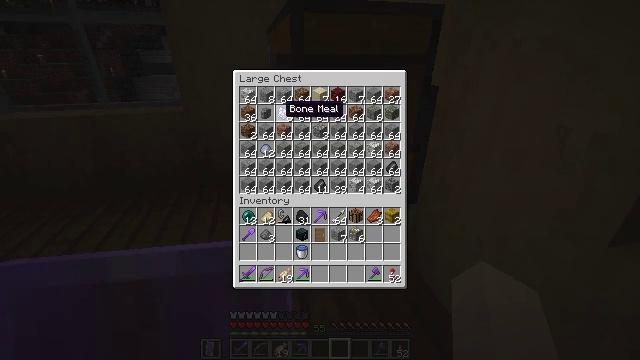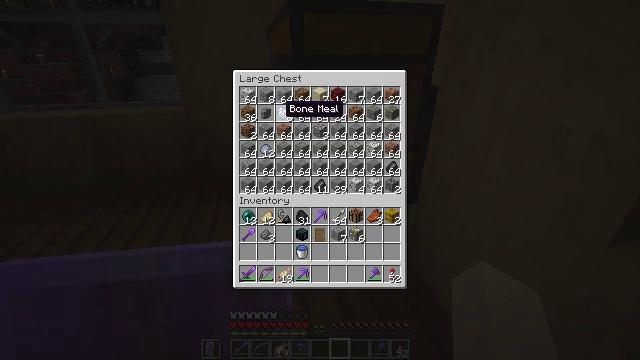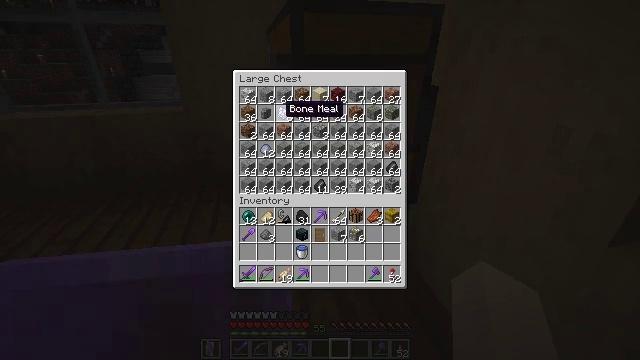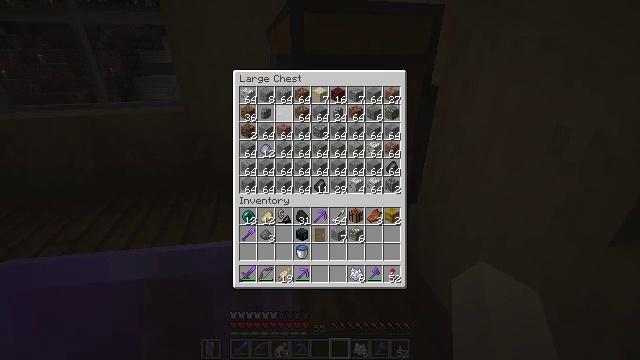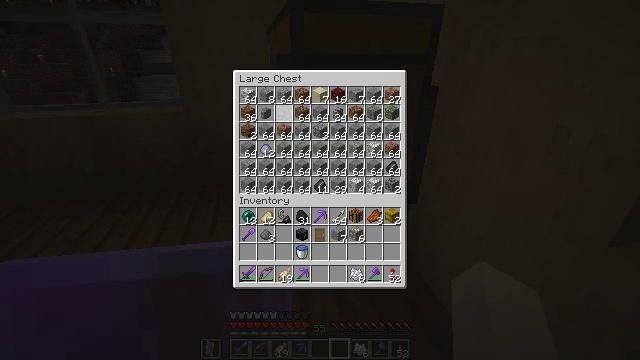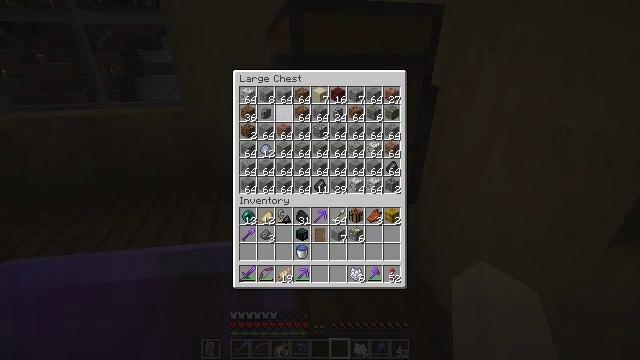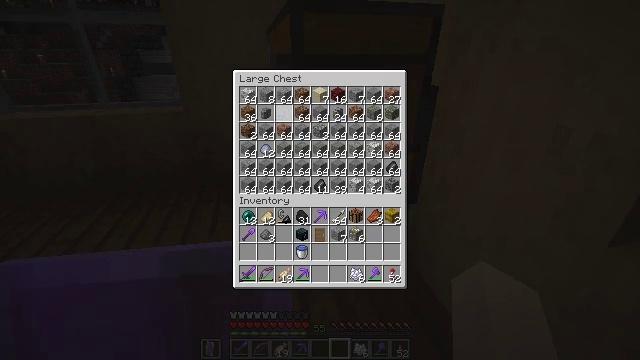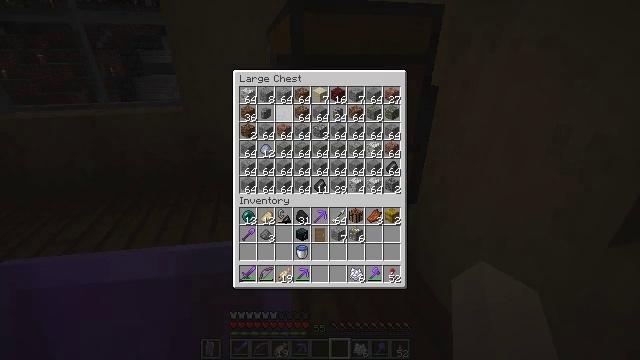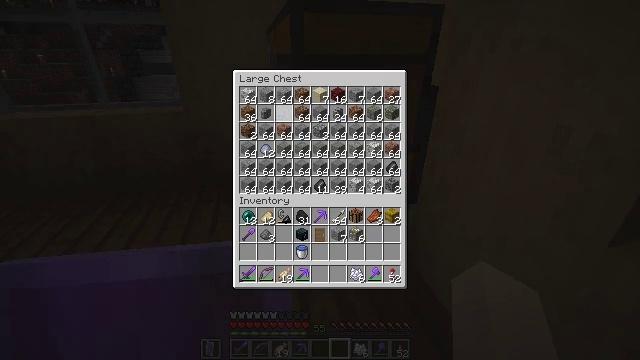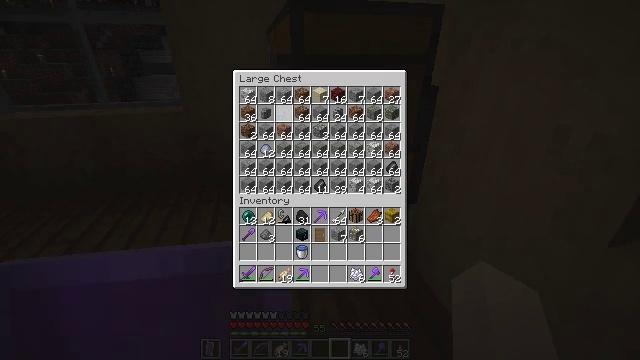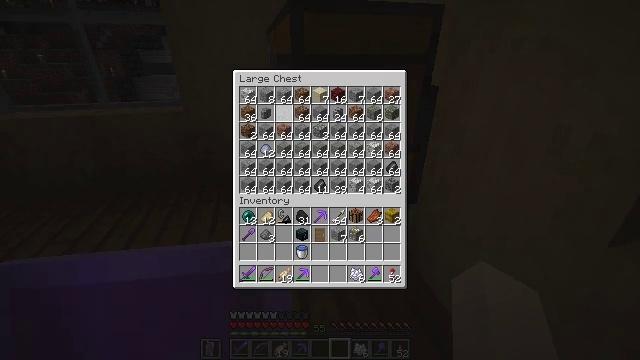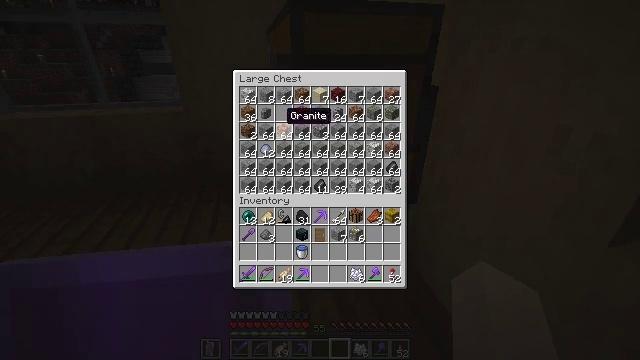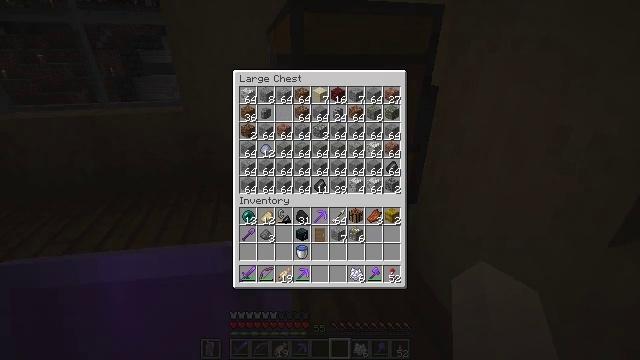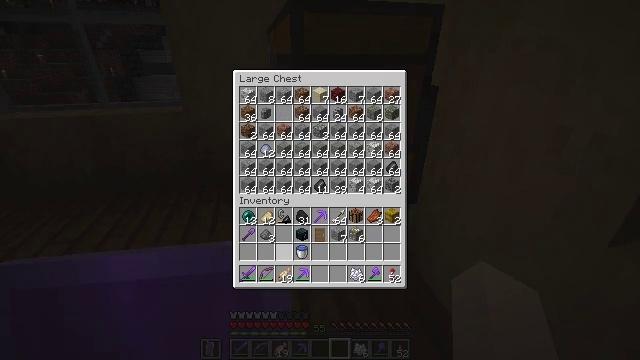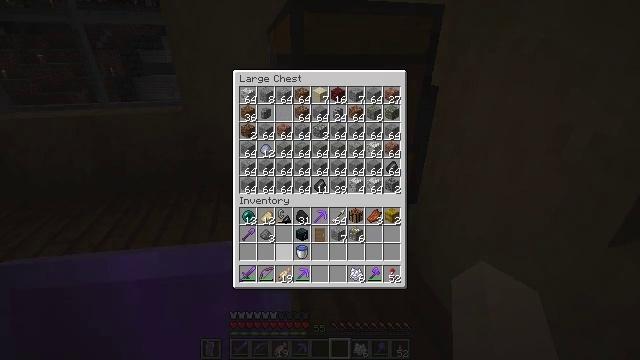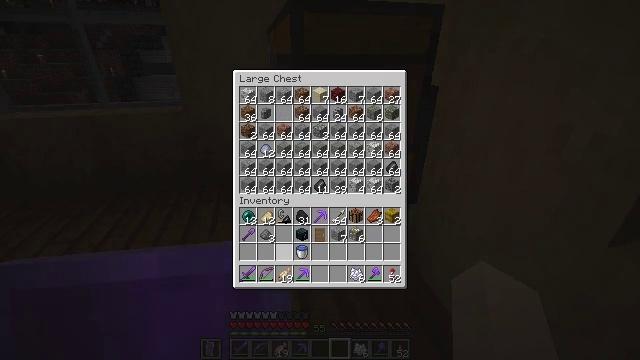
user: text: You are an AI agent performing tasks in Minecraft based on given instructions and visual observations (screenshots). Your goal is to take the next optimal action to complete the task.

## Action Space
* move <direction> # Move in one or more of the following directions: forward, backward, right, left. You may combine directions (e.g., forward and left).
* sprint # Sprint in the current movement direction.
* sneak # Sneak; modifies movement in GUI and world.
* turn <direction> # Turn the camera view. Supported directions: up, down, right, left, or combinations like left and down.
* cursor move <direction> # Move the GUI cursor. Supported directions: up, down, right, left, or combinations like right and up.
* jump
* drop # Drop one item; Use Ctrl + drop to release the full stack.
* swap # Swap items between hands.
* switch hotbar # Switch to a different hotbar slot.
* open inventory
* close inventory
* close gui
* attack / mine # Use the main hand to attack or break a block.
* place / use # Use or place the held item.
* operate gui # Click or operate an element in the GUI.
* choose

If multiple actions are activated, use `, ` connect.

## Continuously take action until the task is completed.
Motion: motion action
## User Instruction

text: craft item cracked stone bricks
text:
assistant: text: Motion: sneak
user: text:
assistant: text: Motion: sneak
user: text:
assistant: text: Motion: sneak, attack / mine
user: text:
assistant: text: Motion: sneak, attack / mine
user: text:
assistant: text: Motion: sneak, attack / mine
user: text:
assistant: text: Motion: sneak, attack / mine
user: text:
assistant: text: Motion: sneak
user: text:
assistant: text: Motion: sneak
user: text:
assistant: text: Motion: sneak
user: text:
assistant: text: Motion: sneak
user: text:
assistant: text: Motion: sneak, turn down
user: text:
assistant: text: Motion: sneak, turn down
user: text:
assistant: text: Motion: sneak, turn down
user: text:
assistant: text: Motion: sneak
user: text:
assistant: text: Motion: sneak
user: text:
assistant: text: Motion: sneak
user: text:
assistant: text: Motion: sneak
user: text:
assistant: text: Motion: sneak
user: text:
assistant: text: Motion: sneak
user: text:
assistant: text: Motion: sneak
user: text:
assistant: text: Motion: sneak
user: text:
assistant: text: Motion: sneak, turn left and up
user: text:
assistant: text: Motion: sneak
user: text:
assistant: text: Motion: sneak
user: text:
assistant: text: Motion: sneak
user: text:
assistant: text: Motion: sneak
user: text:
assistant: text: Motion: sneak, turn down
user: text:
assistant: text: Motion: sneak
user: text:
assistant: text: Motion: sneak
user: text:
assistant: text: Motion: sneak